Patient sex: M
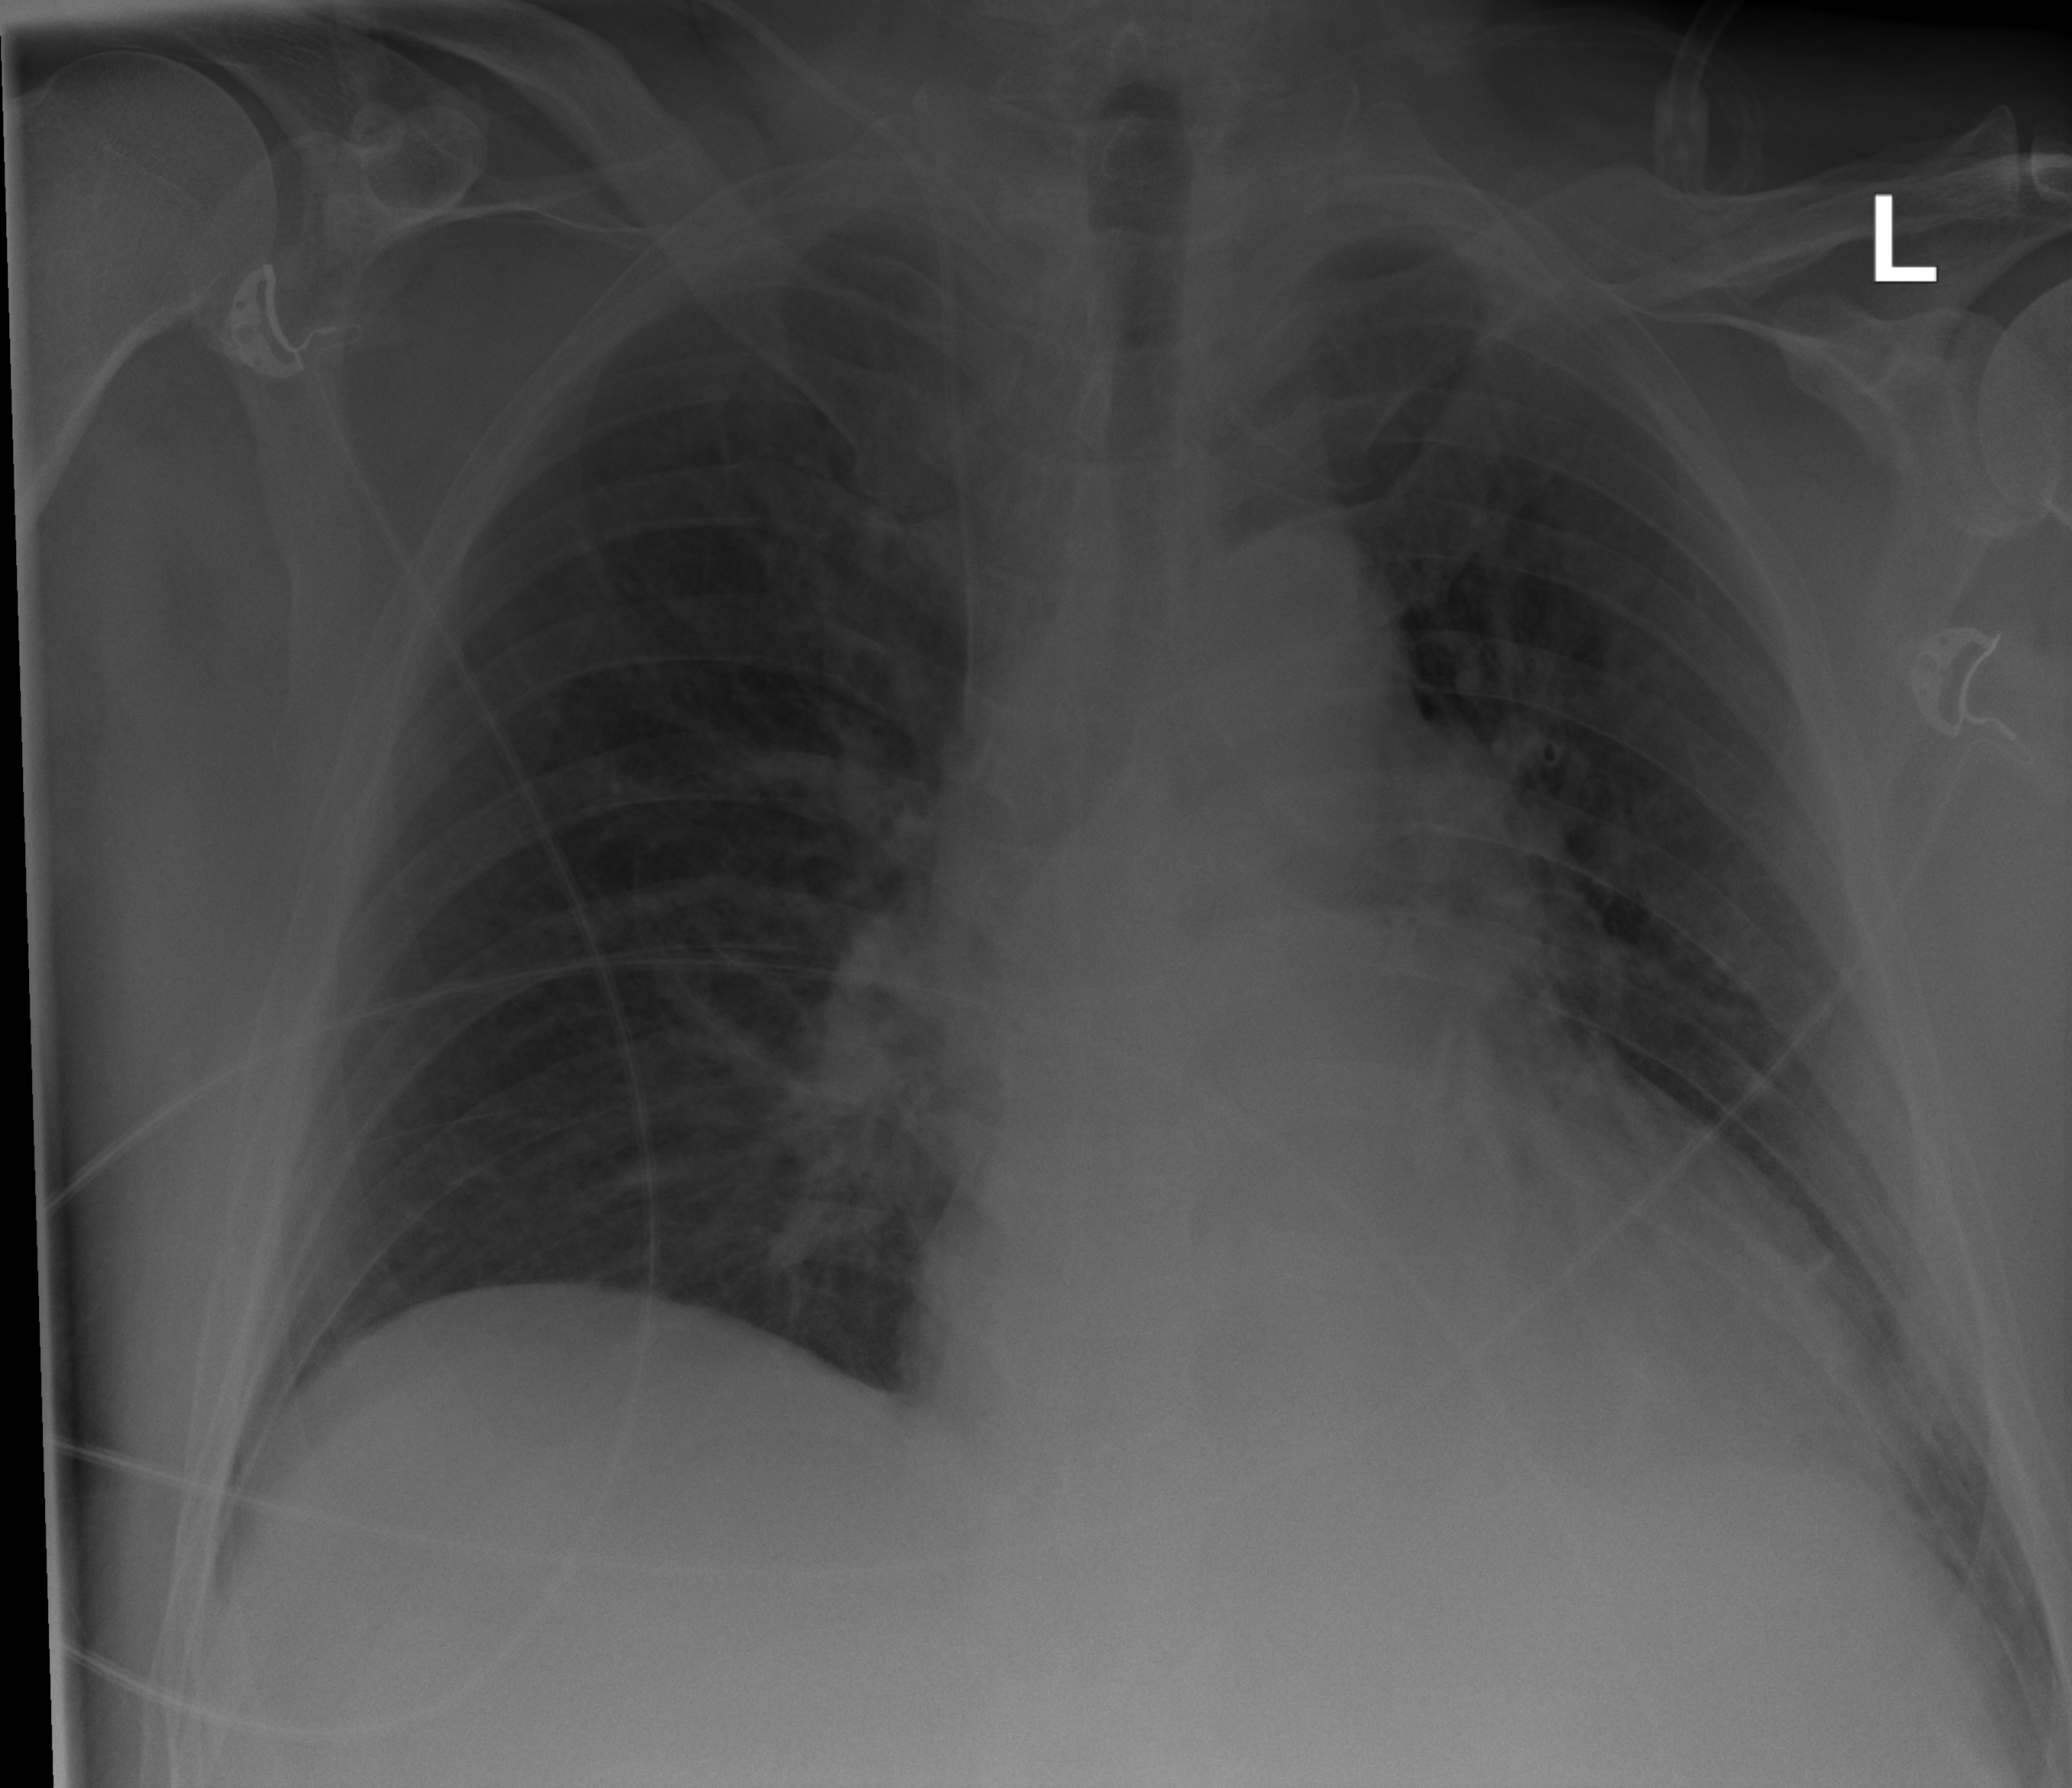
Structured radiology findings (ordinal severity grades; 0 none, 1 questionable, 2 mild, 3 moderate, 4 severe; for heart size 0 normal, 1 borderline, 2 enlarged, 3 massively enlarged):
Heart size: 0
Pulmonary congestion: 0
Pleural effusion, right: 0
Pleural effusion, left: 0
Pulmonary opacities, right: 0
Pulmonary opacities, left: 2
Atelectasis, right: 0
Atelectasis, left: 2